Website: slack
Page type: stored-credit-cards
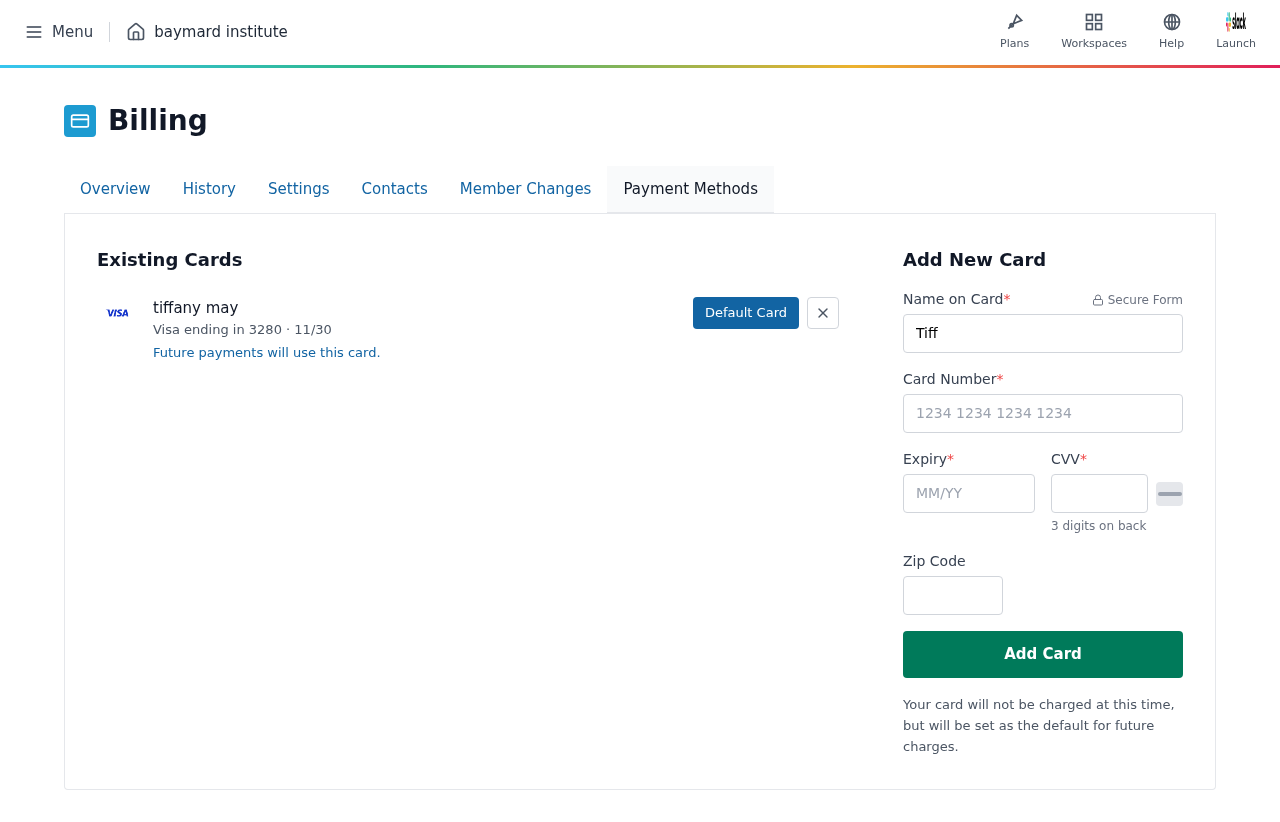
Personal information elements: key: PII_CARD_CVV
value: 075
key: PII_CARD_EXPIRY
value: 11/30
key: PII_CARD_EXPIRY_MONTH
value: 11
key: PII_CARD_EXPIRY_YEAR
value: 30
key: PII_CARD_LAST4
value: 3280
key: PII_CARD_NUMBER
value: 4450 7553 7011 3280
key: PII_CARD_TYPE
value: Visa
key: PII_FULLNAME
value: tiffany may
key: PII_FULLNAME
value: Tiffany May
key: PII_POSTCODE
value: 65155